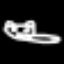
Label: frog